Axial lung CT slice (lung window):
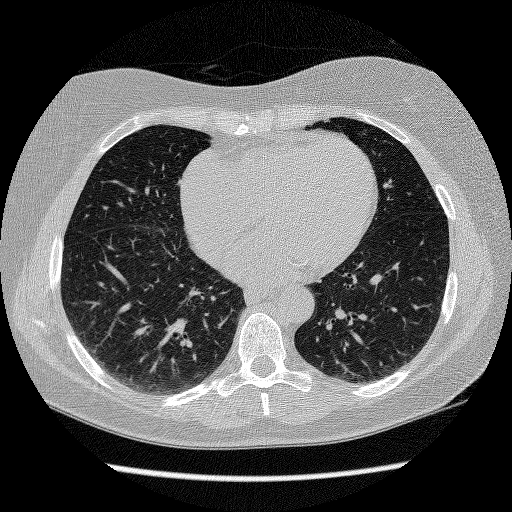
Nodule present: no